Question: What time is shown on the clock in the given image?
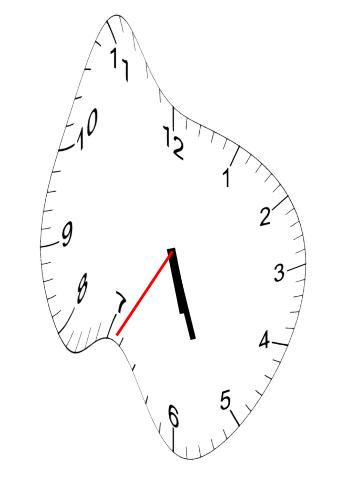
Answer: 05:26:35